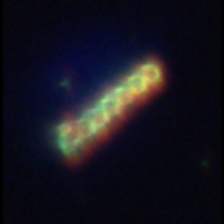
Taxon: Lauderia_Hemiaulus
Group: Diatoms